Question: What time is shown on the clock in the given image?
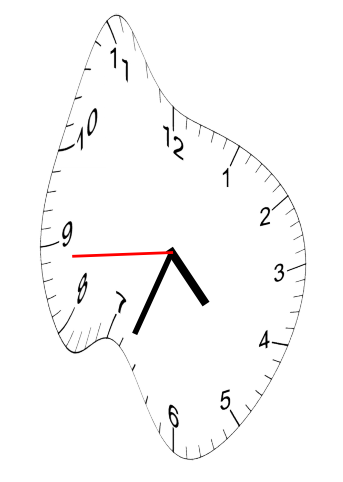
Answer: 04:33:44